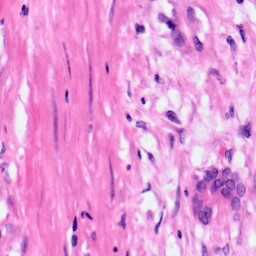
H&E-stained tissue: Pancreatic